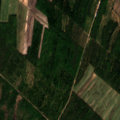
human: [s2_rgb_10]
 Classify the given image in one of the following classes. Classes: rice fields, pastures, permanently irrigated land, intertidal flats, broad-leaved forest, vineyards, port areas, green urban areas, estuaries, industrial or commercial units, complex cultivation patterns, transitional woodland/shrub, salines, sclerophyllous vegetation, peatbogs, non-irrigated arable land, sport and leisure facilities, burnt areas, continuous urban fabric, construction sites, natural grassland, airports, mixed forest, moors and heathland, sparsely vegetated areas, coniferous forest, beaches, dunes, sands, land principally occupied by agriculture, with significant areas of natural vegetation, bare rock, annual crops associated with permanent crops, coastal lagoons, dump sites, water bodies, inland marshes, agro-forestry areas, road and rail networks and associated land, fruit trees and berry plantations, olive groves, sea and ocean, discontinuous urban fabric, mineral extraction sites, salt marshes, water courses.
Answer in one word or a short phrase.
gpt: non-irrigated arable land, land principally occupied by agriculture, with significant areas of natural vegetation, coniferous forest, mixed forest